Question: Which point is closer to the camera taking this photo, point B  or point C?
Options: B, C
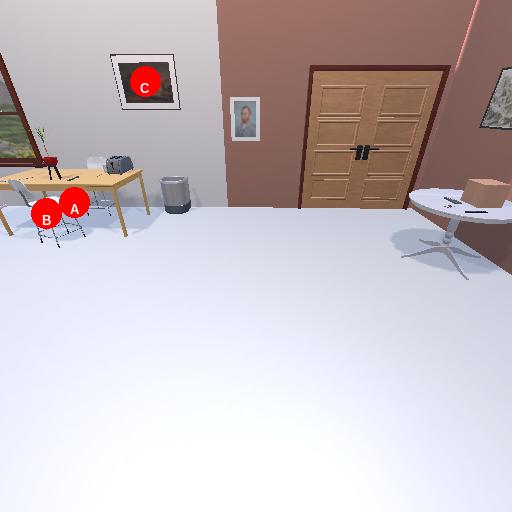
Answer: B